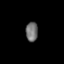
Tissue: lung
Cell type: Epithelial cells
Senescence score: 0.2405
Nuclear area (px): 232
Mean DAPI intensity: 112.504